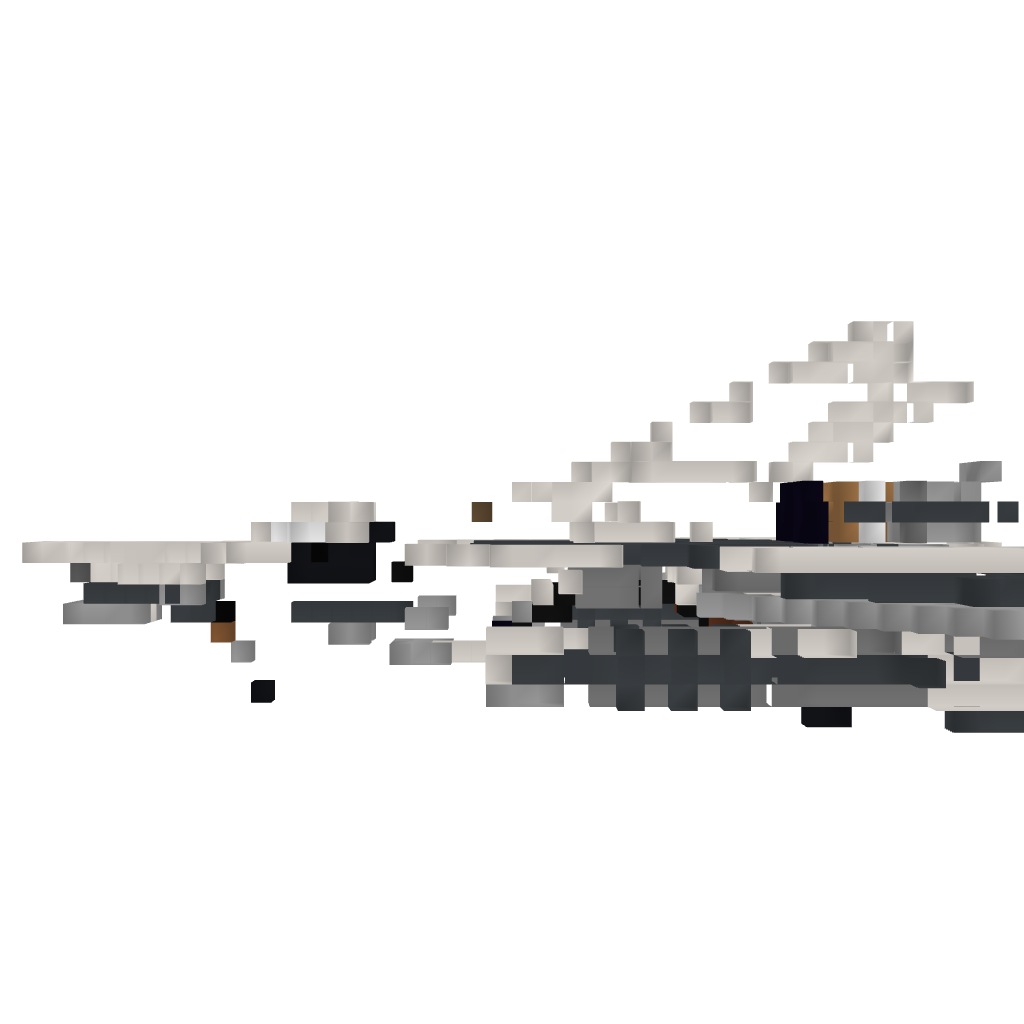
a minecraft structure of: Star Fury Mk II